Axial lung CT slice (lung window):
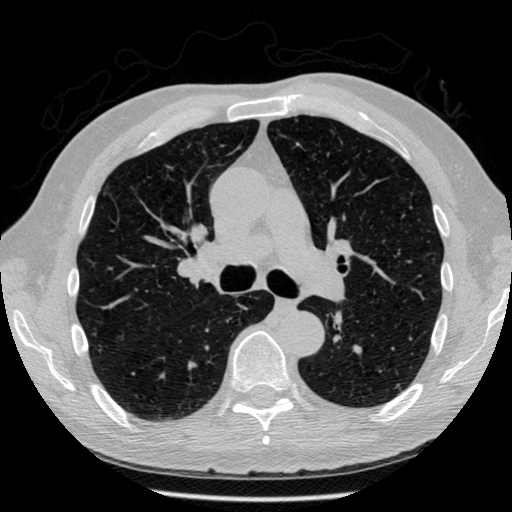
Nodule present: no